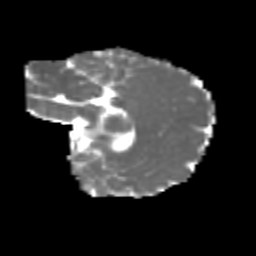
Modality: MD
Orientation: sagittal
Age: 6
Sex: female
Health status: healthy